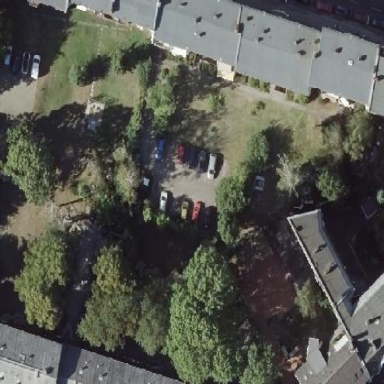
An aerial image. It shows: Parking area with surface.